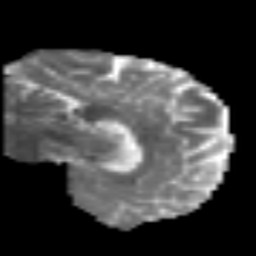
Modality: MD
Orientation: sagittal
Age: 49
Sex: male
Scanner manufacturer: siemens
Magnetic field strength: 3 T
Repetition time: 6.1 s
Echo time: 0.101 s